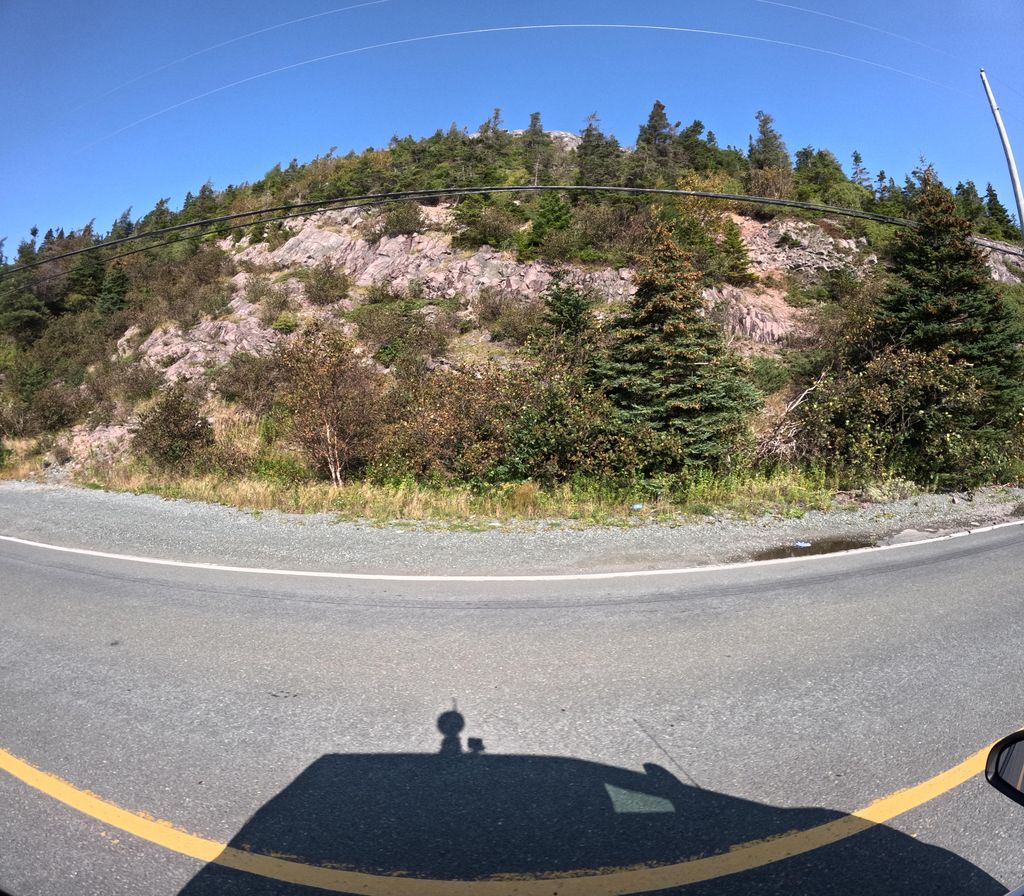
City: st_johns